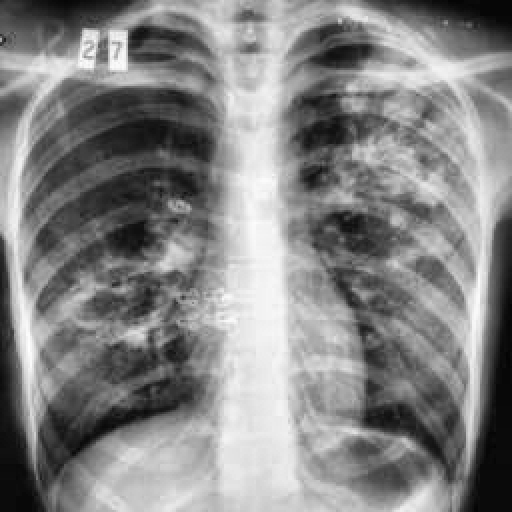
Finding: TUBERCULOSIS